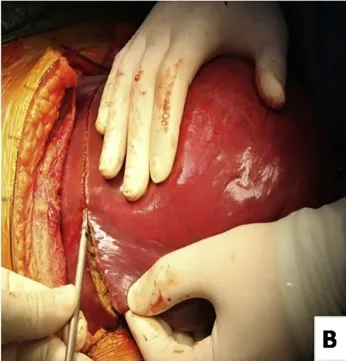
(B) View of surgical margin.
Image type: medical_photograph (other_medical_photograph)